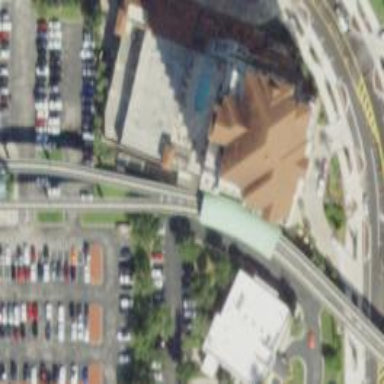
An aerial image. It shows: Monorail bridge.